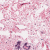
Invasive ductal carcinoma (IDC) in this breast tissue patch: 0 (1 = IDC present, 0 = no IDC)